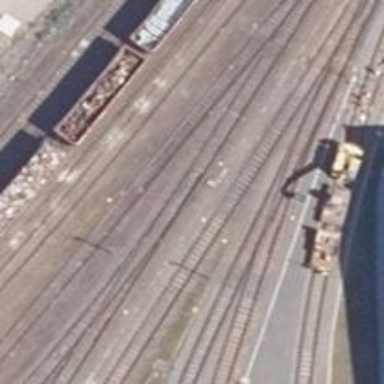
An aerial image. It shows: Railway spur service.